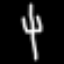
Label: fork